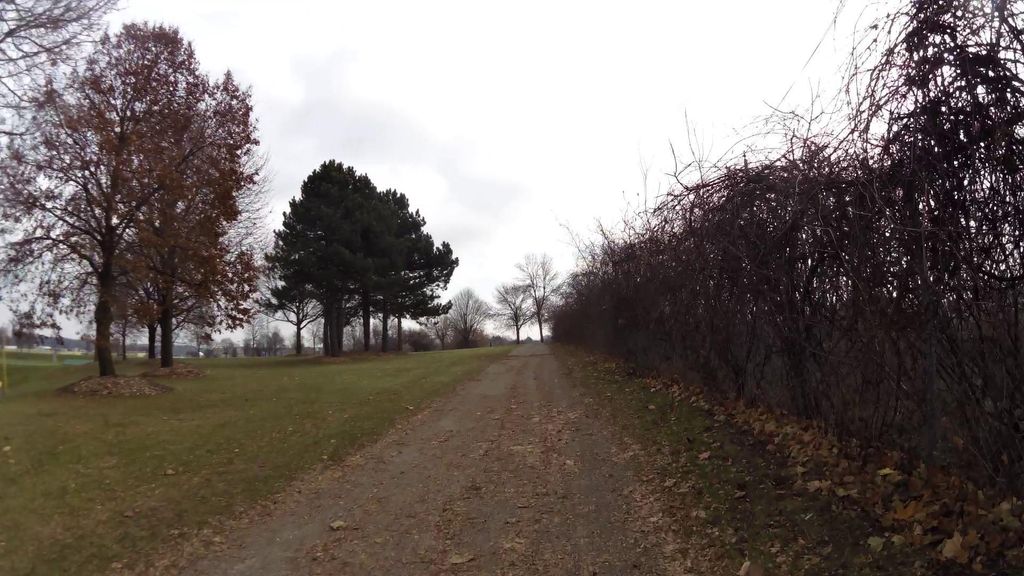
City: kitchener-waterloo